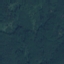
Label: Forest